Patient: sex F, age 83
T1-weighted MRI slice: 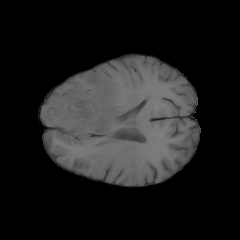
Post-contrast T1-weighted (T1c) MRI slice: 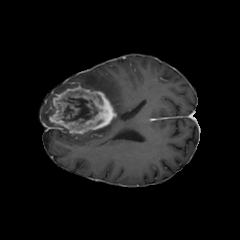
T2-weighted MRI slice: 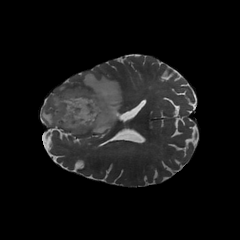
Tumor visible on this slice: yes
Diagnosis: Glioblastoma, IDH-wildtype
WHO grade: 4